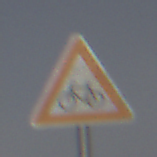
Verkehrszeichen: RadverkehrRechts
Umgebung: Outdoor, Nature
Tageszeit: MorningAfternoon
Wetter: PartlyCloudy
Licht: Natural
Jahreszeit: NotSpecified
Kontrast: MediumContrast